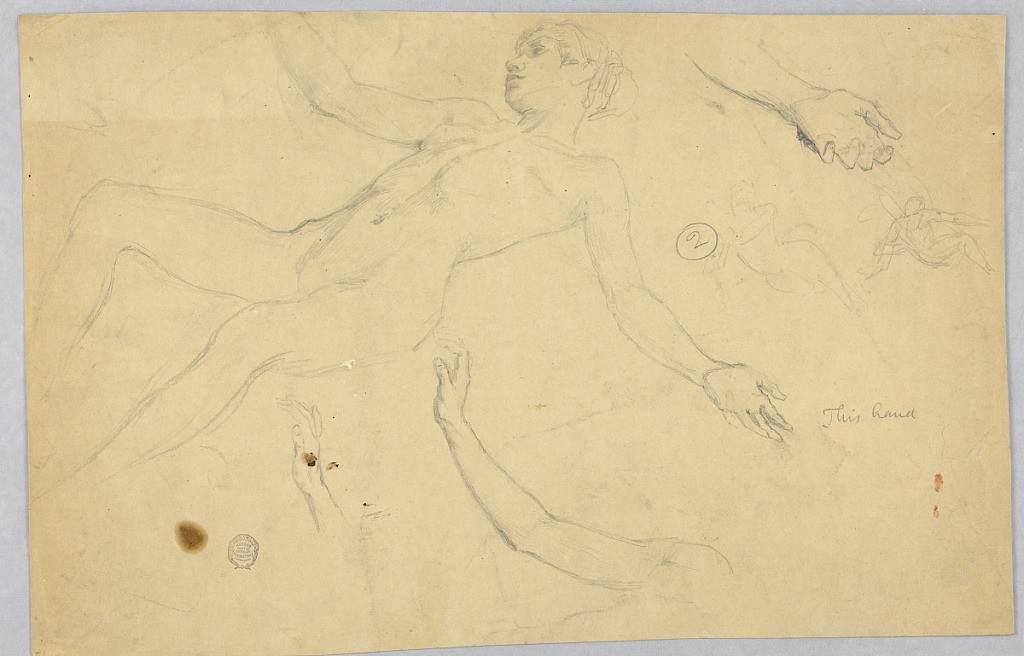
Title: Sketches of Female Nude and Hands
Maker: Francis Augustus Lathrop, American, 1849–1909
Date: ca. 1895
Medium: Graphite on paper
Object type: Drawing
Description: Sketch of female nude in upper left, laying back toward the right, arms outspread. At right, two small, rough figure sketches.  Sketches of arms and hands around.